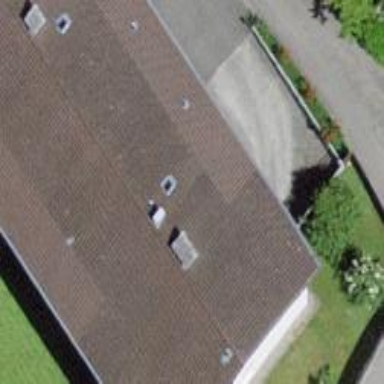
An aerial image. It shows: Building with gabled roof.